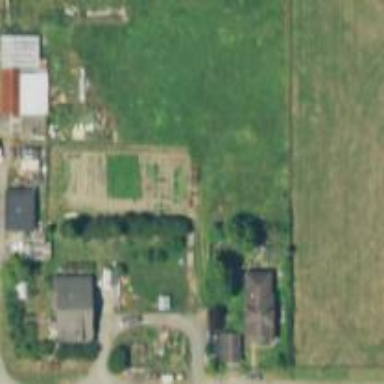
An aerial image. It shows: Farmyard area.